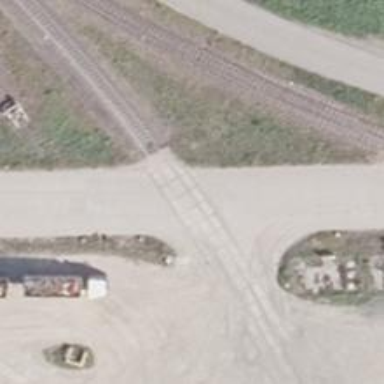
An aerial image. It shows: Rail spur service.